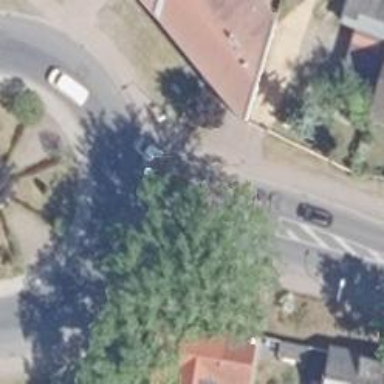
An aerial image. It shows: Unmarked crossing with pedestrian island.